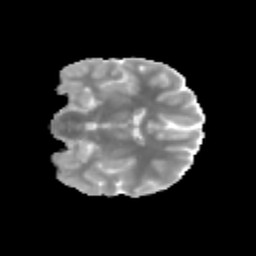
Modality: MD
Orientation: coronal
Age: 12
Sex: female
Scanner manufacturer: siemens
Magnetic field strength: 3 T
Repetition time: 3.8 s
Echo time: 0.07 s